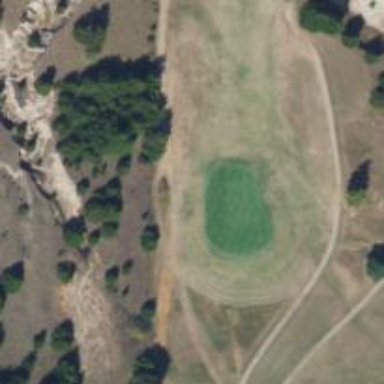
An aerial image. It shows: View of golf hole.